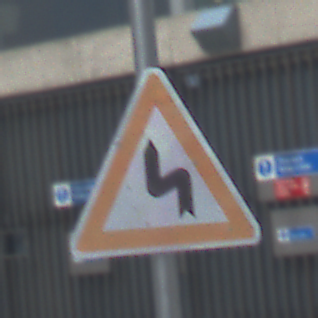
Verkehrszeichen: DoppelkurveZunaechstLinks
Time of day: MorningAfternoon
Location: Outdoor (Urban)
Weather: PartlyCloudy
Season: NotSpecified
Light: Natural